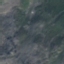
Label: HerbaceousVegetation